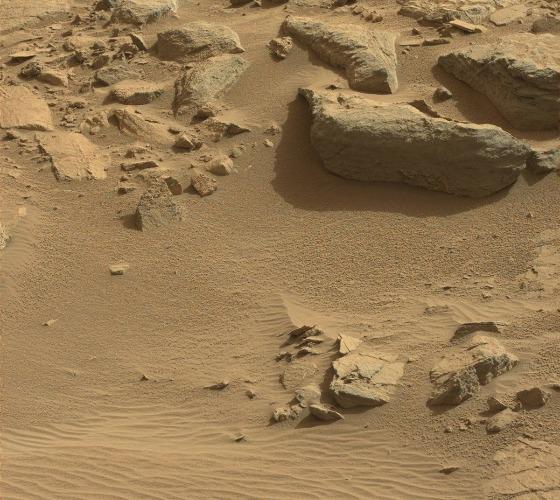
Terrain classes present: Bedrock, Gravel / Sand / Soil, Rock, Shadow